Question: This is the previous post.
<URL>
And the picture below is my A.mp3 path I find in my phone.
'

'''
mediaPlayer.setDataSource("/storage/sdcard1/A.mp3")
'''
---
'''
File file =new File(Environment.getExternalStorageDirectory(),"A.mp3");
mediaPlayer.setDataSource(file.getPath());
'''
---
## There are two paths above..According the picture,it should be the first one,but it does not work.
I push A.mp3 into the internal storage,and play is ok.
'''
mediaPlayer.setDataSource("/system/A.mp3");
'''
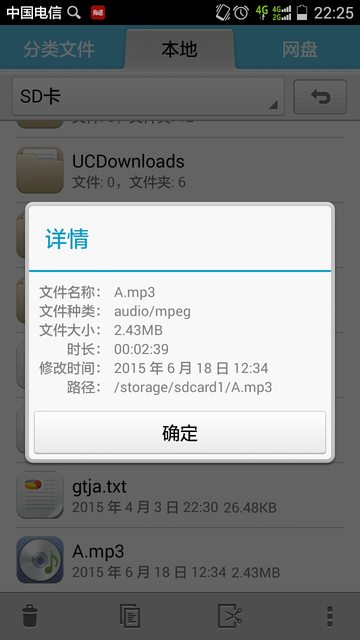
Answer: Firstly- Check that the SD card is mounted and readable.
'''
if(Environment.getExternalStorageState().equals(Environment.MEDIA_MOUNTED));
'''
or
'''
if(Environment.getExternalStorageState().equals(Environment.MEDIA_MOUNTED_READ_ONLY));
'''
From your <URL>: You are using:
'''
File file =new File(Environment.getExternalStorageDirectory(),"A.mp3");
mediaPlayer.setDataSource(file.getPath());
'''
and have tried:
'''
mediaPlayer.setDataSource("/storage/sdcard1/A.mp3")
'''
Then try:
Edit: add in Music folder.
'''
mediaPlayer.setDataSource("/sdcard1/Music/A.mp3");
'''
Also: this <URL> is an interesting link. So you can explore you files in Android Studio.